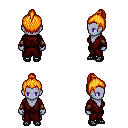
a pixel art fantasy rpg character, female body template, dark elf, purple skin, red robe, metal pants, light blonde short topknot hairstyle, leather bracers, ghillies, four views (front, back, left, right), 2x2 character sprite sheet, small pixel art, hard edges, no anti-aliasing